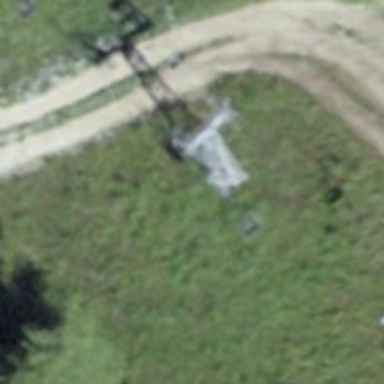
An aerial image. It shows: Pylon for aerialway.